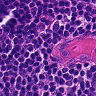
Metastatic tissue present: no